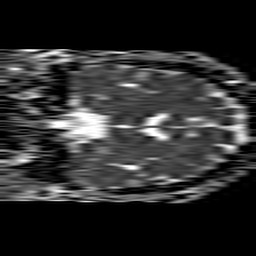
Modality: ADC
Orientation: coronal
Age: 44
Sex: male
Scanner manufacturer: philips
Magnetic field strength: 1.5 T
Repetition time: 4.6 s
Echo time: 0.08631 s